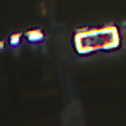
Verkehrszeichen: SackgasseRadverkehrFussgaengerDurchlaessig
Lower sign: HinweisGeaenderteVorfahrtVerkehrsfuehrungVerkehrsregelung3
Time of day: Night
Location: Outdoor (Urban)
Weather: Clear
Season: NotSpecified
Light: Artificial